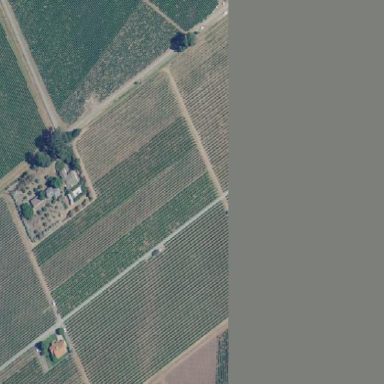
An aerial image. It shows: Vineyard with grape crops.